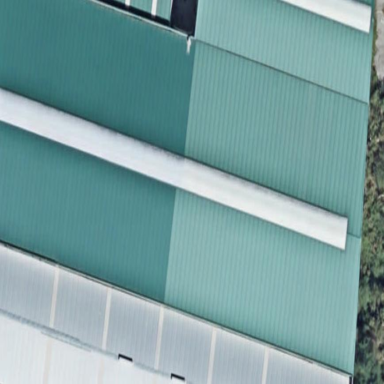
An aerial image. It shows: Warehouse building.